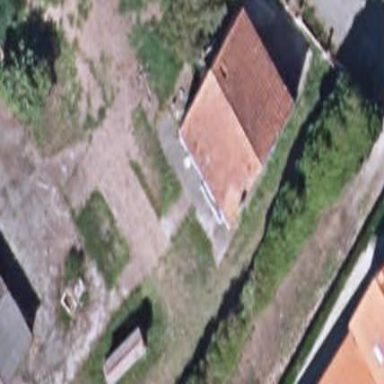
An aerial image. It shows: Simple house.